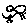
Label: cat